Question: I have one question about manipulating with data in database.
I have tables like this:

The question is, what kind of data should I keep in 'Status' table in it's Name property?
I have two possibilities:
1. Keep there strings, for example: 'Normal', 'Hired', 'Banned', 'Moderator' etc.
2. Keep there ints, corresponding to Enum type in my project, also containing all those 'Normal', 'Hired', etc.
Is there any rule about it? I saw the second option('enum') in one project, and the author justified his choice, with the fact, that it's easier for him, to parse those int's to managed code, just with this line:
'''
(StatusEnum)statusInt;
'''
In my opinion, the first option('strings') is more professional, because the database is more independent. But actually I don't know how to argue, because it only brings me a problem: I have to parse those strings to managed 'Enum type' with two lines ('Enum.TryParse...').
Can somebody please, give me their opinion?
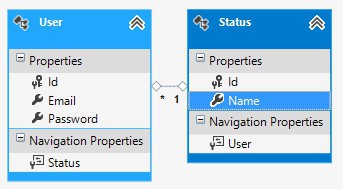
Answer: If you go with enum you don't need a special table for that. You will simply use Status integer value in 'User' table and map it to enum directly in EF designer. Related table makes sense if your 'Status' is an entity. Is it something you can change, you can add or delete at runtime? If yes make it a table with string name. If no make it an enum field in 'User' table.